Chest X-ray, PA view. Patient: 27 years old, sex F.
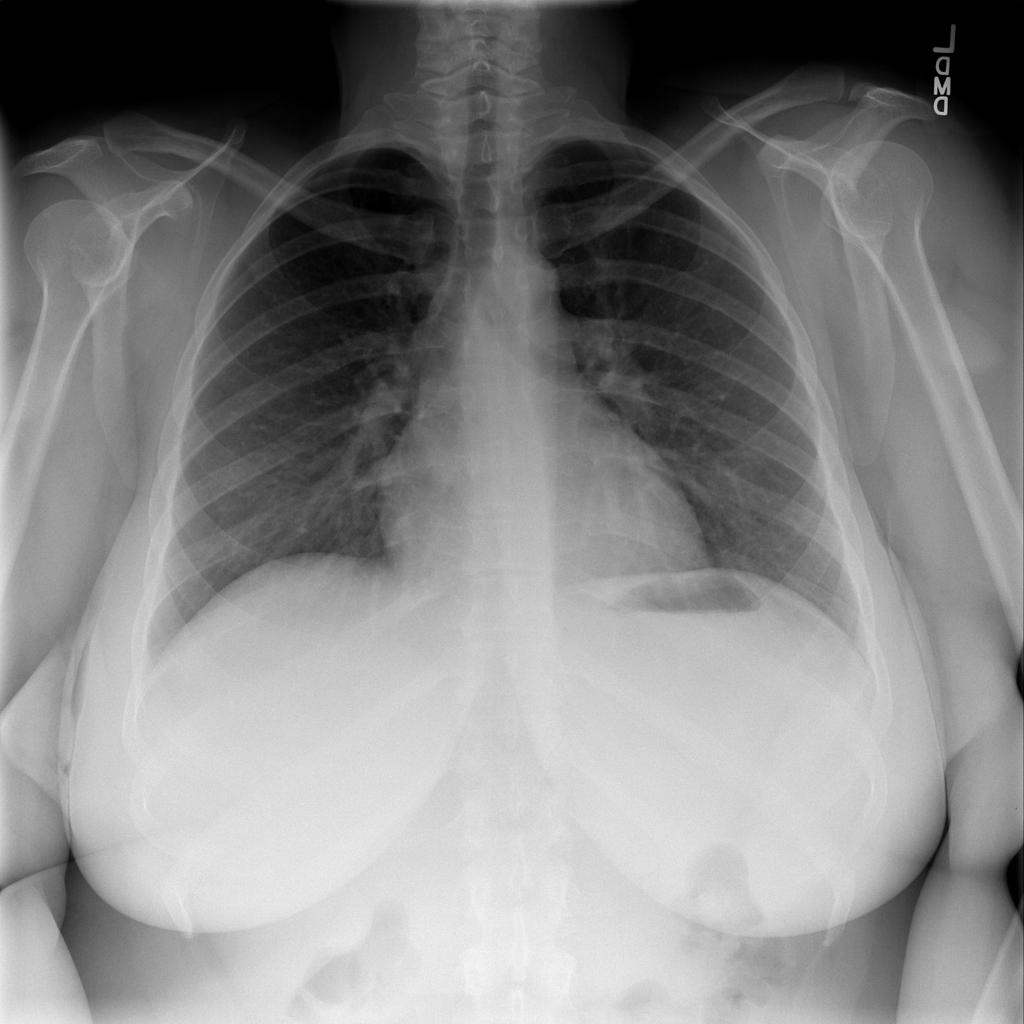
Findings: No Finding